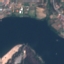
Land use / land cover class: River